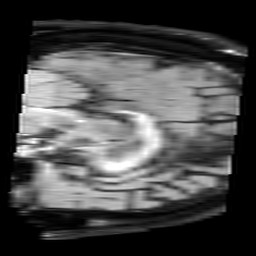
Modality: FLAIR
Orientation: sagittal
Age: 46
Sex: male
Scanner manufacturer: siemens
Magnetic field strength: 3 T
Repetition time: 9 s
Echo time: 0.099 s